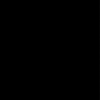
Label: not_dusty